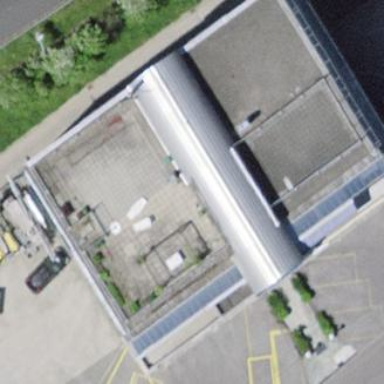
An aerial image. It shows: Commercial building.